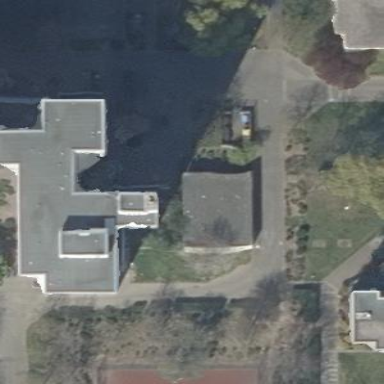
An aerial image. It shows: Flat-roofed apartment building.